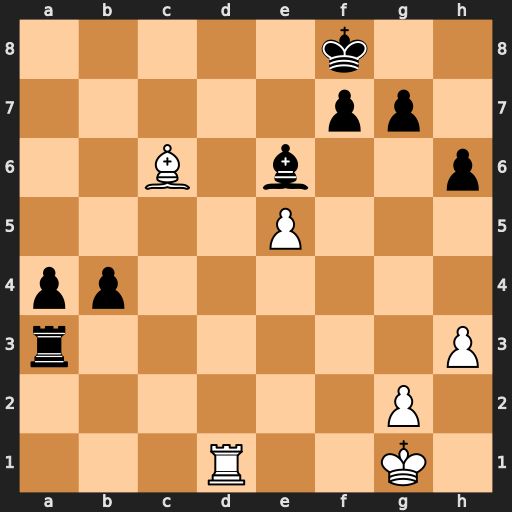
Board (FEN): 5k2/5pp1/2B1b2p/4P3/pp6/r6P/6P1/3R2K1
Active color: w
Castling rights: -
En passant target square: -
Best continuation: Rd8+ Ke7 Re8#